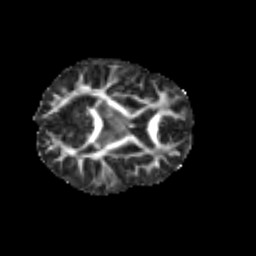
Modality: FA
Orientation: axial
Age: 8
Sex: female
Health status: healthy